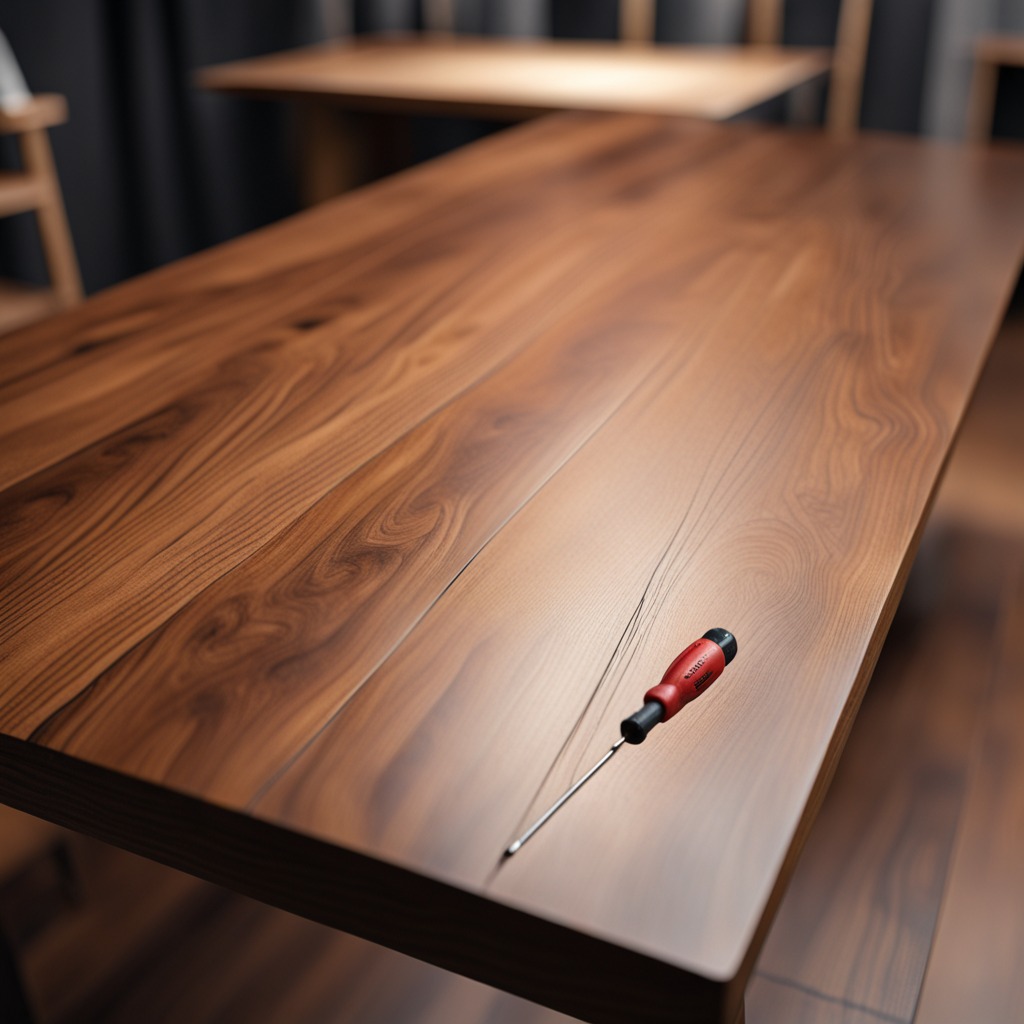
A screwdriver is lying on a wooden table in a carpentry studio.